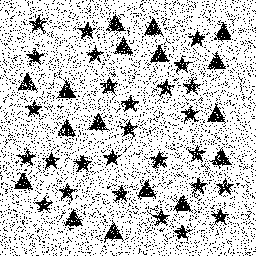
Squares: 0
Triangles: 17
Stars: 27
Total shapes: 44